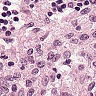
Metastatic tissue present: no